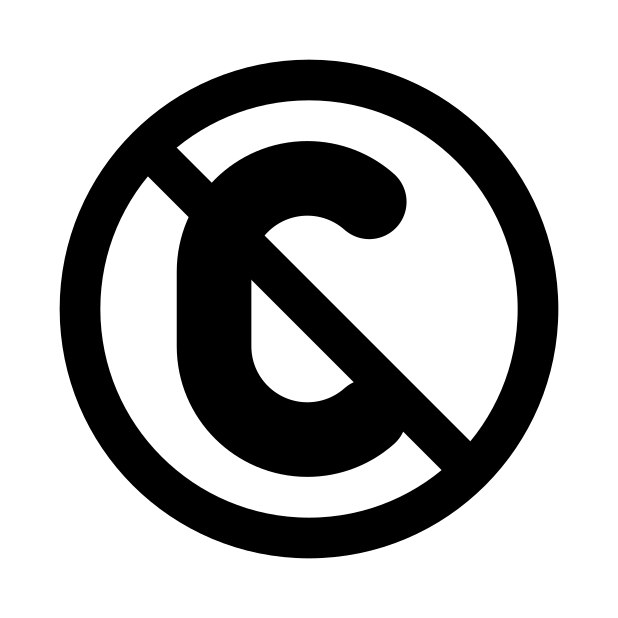
Emoji: 🅮
Name: circled c with overlaid backslash
Unicode: 0x1f16e